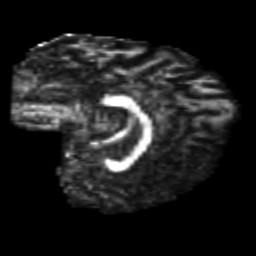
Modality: FA
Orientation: sagittal
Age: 24
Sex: female
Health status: healthy
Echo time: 0.074 s